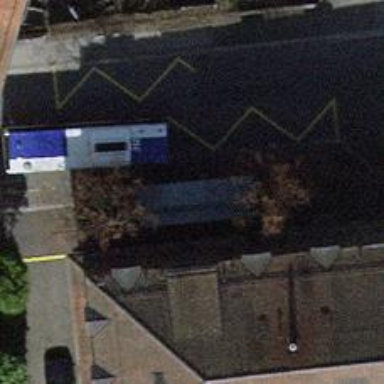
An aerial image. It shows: Bus stop with sheltered platform for public transport.